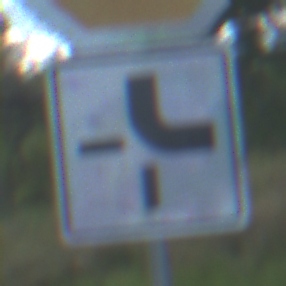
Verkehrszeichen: VerlaufVorfahrtsstrasse4
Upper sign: Stop
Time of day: MorningAfternoon
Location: Outdoor (Nature)
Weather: PartlyCloudy
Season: NotSpecified
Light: Natural